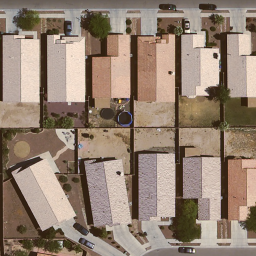
Label: residential